Interaction volume radius: 10 \u00c5
Interaction volume height: 15 \u00c5
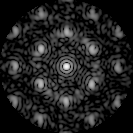
Disorder parameter: 0.3979